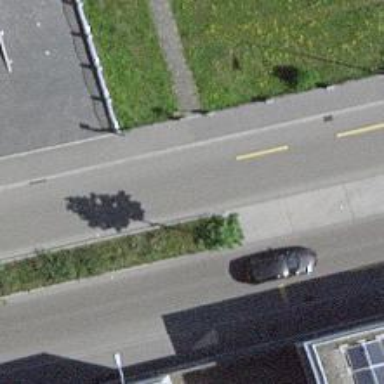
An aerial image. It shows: Primary road with asphalt surface that has dedicated lane for cyclists on both sides. The road also serves as busway.